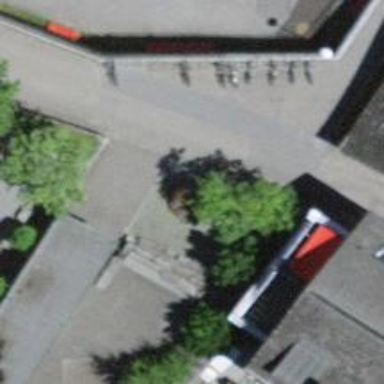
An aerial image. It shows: Fountain.